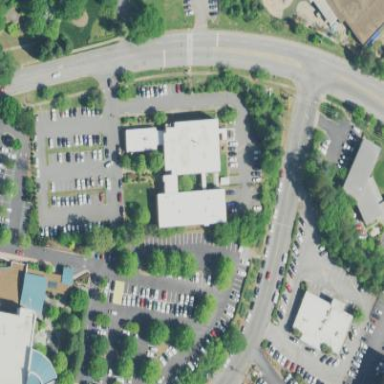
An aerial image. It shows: Clinic building providing healthcare services.